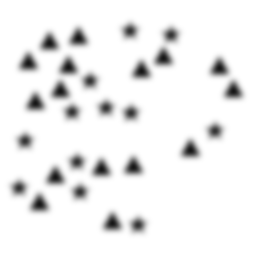
Squares: 0
Triangles: 16
Stars: 12
Total shapes: 28